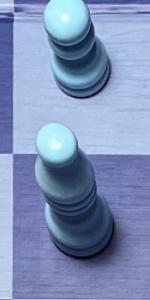
Label: Bishop_White